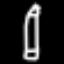
Label: pencil